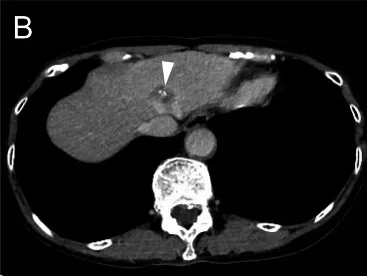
Diagnostic images before the second hepatectomy. . Contrast-enhanced CT ; however, the lesion in segment IV (arrowhead) has markedly shrunk in response to chemotherapy.
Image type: radiology (ct)